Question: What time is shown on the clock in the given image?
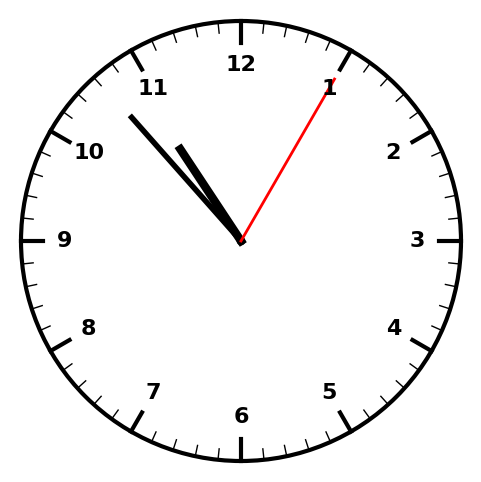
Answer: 10:53:05